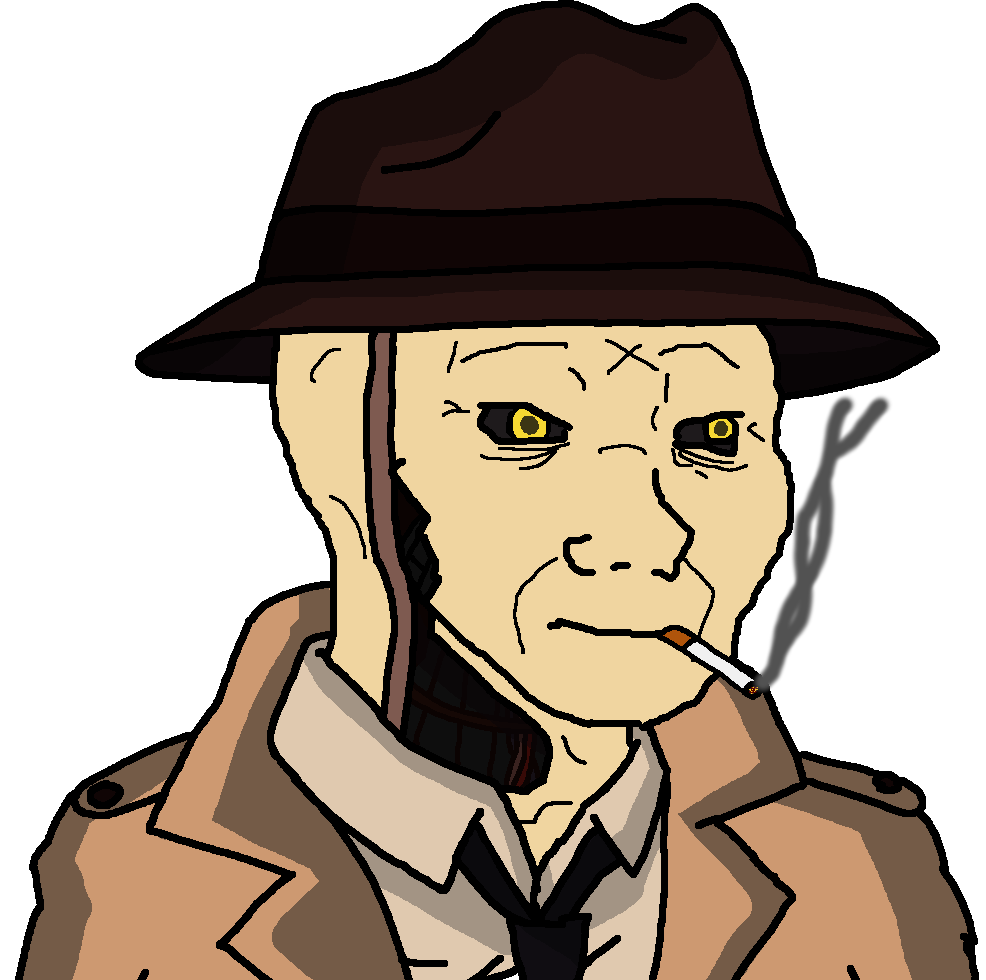
Label: 5_Doomer